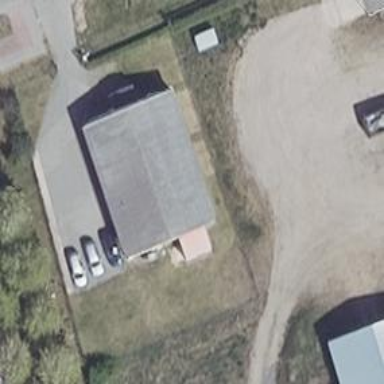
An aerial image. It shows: Veterinary facility.